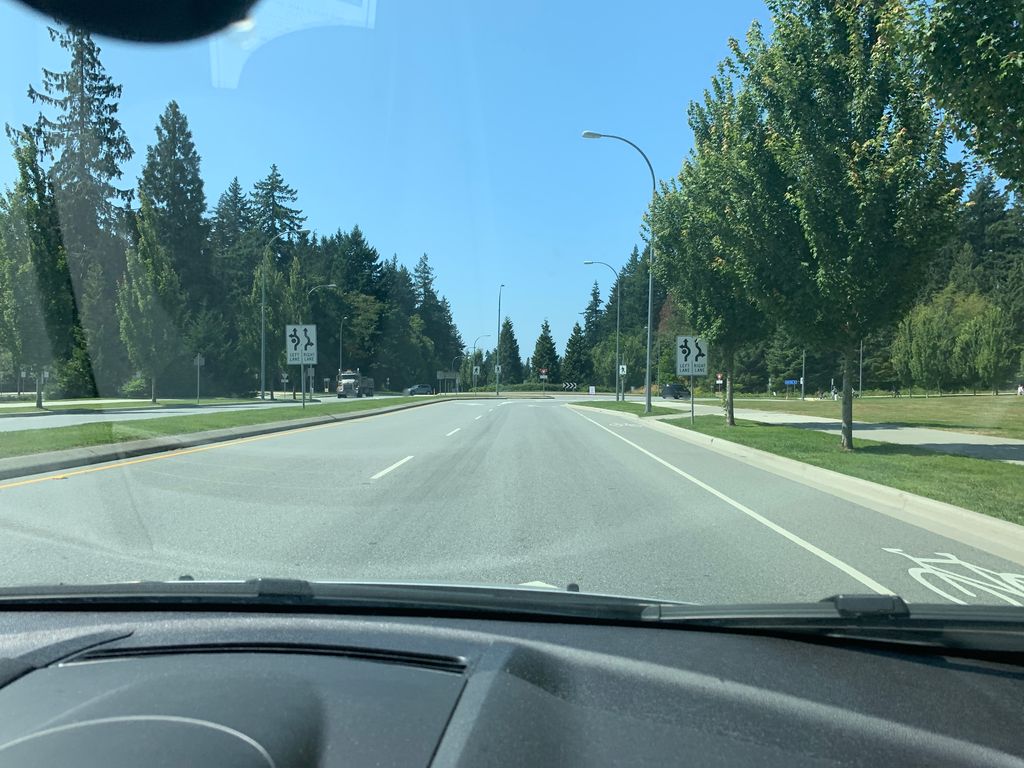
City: vancouver